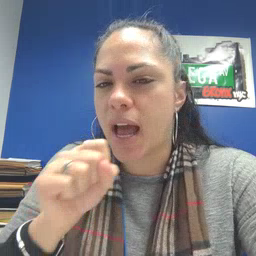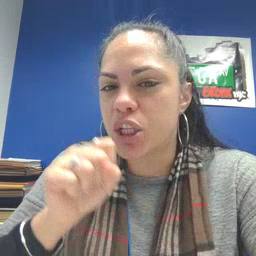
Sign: icecream